Question: After trying everything possible to overlap the Green part in my View, I'm still getting this small part, How do I get rid of this?
'''
<?xml version="1.0" encoding="utf-8"?>
<RelativeLayout xmlns:android="http://schemas.android.com/apk/res/android"
xmlns:app="http://schemas.android.com/apk/res-auto"
android:layout_width="match_parent"
android:layout_height="match_parent">
<fragment
android:id="@+id/barcode_scanner"
android:name="info.androidhive.barcode.BarcodeReader"
android:layout_width="350dp"
android:layout_height="300dp"
android:layout_centerInParent="true"
android:layout_margin="@dimen/activity_vertical_margin"
app:auto_focus="true"
app:use_flash="false" />
<info.androidhive.barcode.ScannerOverlay
android:id="@+id/b"
android:layout_width="350dp"
android:layout_height="300dp"
android:layout_centerInParent="true"
android:layout_margin="@dimen/activity_vertical_margin"
android:background="#916e6e6e"
app:line_color="#7323DC"
app:line_speed="6"
app:line_width="2"
app:square_height="450"
app:square_width="350" />
</RelativeLayout>
'''

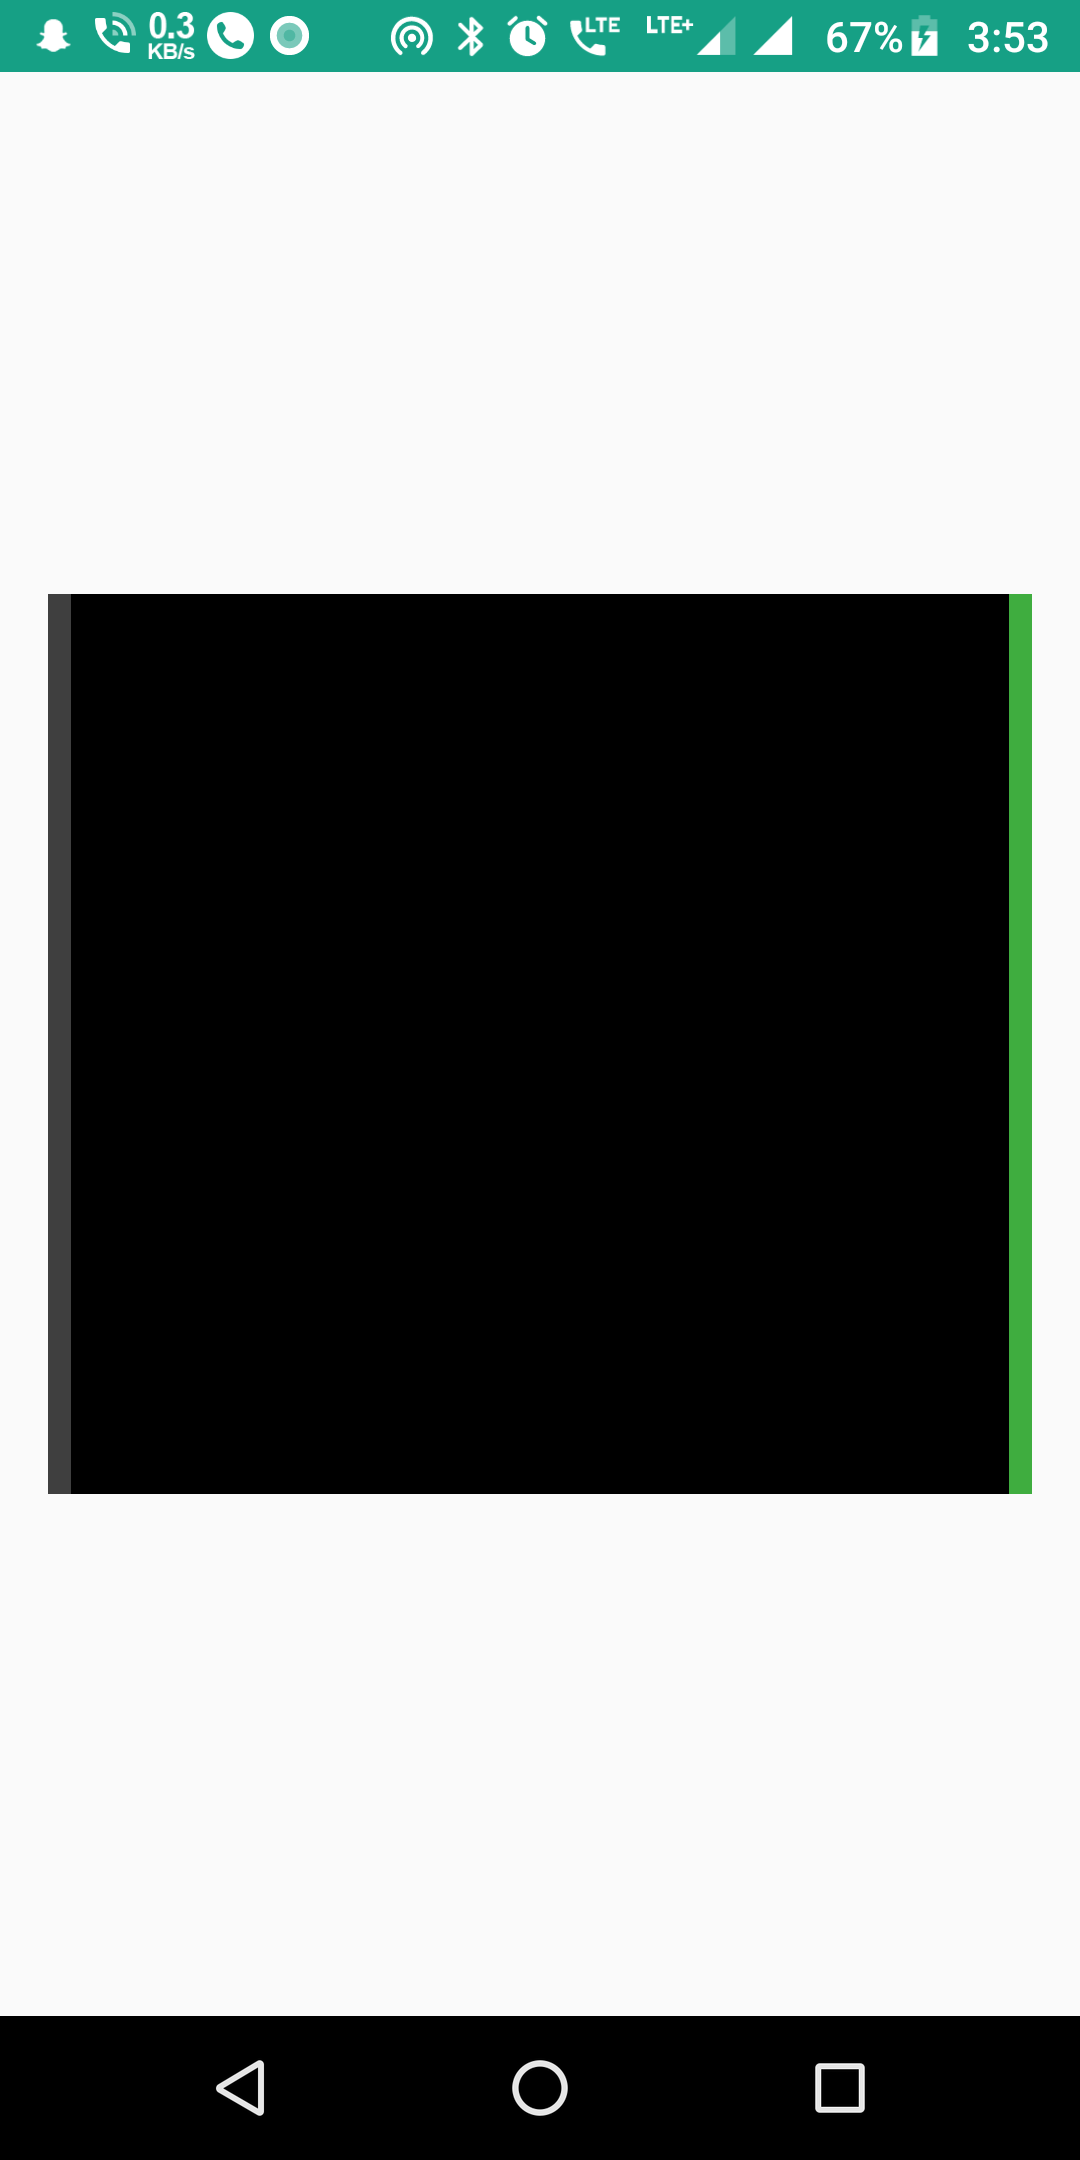
Answer: I have fixed this problem before you can add this xml and testing:
'''
<?xml version="1.0" encoding="utf-8"?>
<RelativeLayout xmlns:android="http://schemas.android.com/apk/res/android"
xmlns:app="http://schemas.android.com/apk/res-auto"
xmlns:tools="http://schemas.android.com/tools"
android:layout_width="match_parent"
android:layout_height="match_parent"
tools:context=".MainActivity">
<fragment
android:id="@+id/barcode_scanner"
android:name="info.androidhive.barcode.BarcodeReader"
android:layout_width="350dp"
android:layout_height="350dp"
android:layout_centerInParent="true"
app:auto_focus="true"
app:use_flash="false" />
<info.androidhive.barcode.ScannerOverlay
android:id="@+id/b"
android:layout_width="350dp"
android:layout_height="350dp"
android:layout_centerInParent="true"
android:background="#916e6e6e"
app:line_color="#7323DC"
app:line_speed="6"
app:line_width="4"
app:square_height="450"
app:square_width="350" />
</RelativeLayout>
'''
Happy Coding ;)